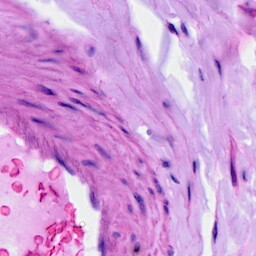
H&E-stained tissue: Ovarian